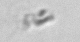
Label: detritus